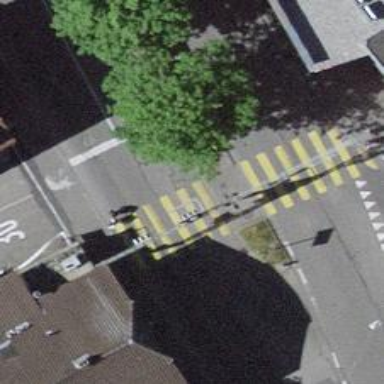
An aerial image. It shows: Road crossing with traffic signals.